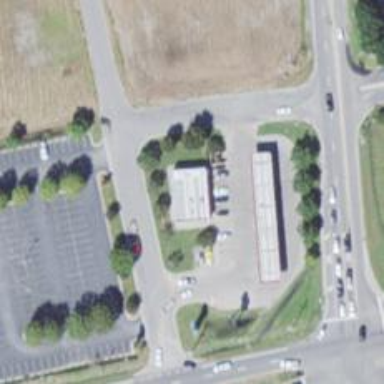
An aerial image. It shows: Convenience shop.